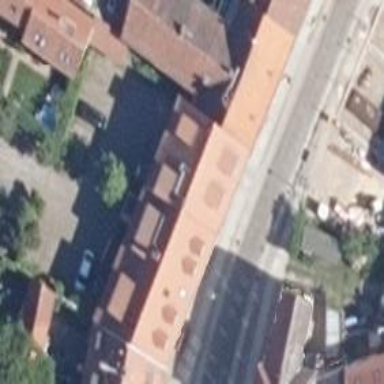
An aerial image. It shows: Car repair shop.